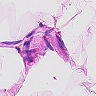
Metastatic tissue present: no